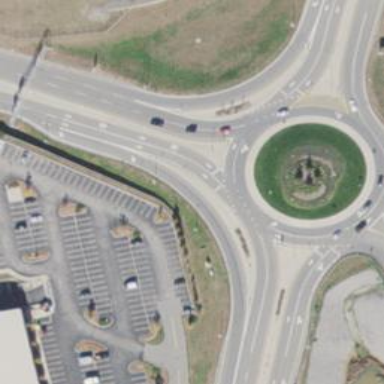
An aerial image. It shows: Tertiary road with asphalt surface leading to roundabout.